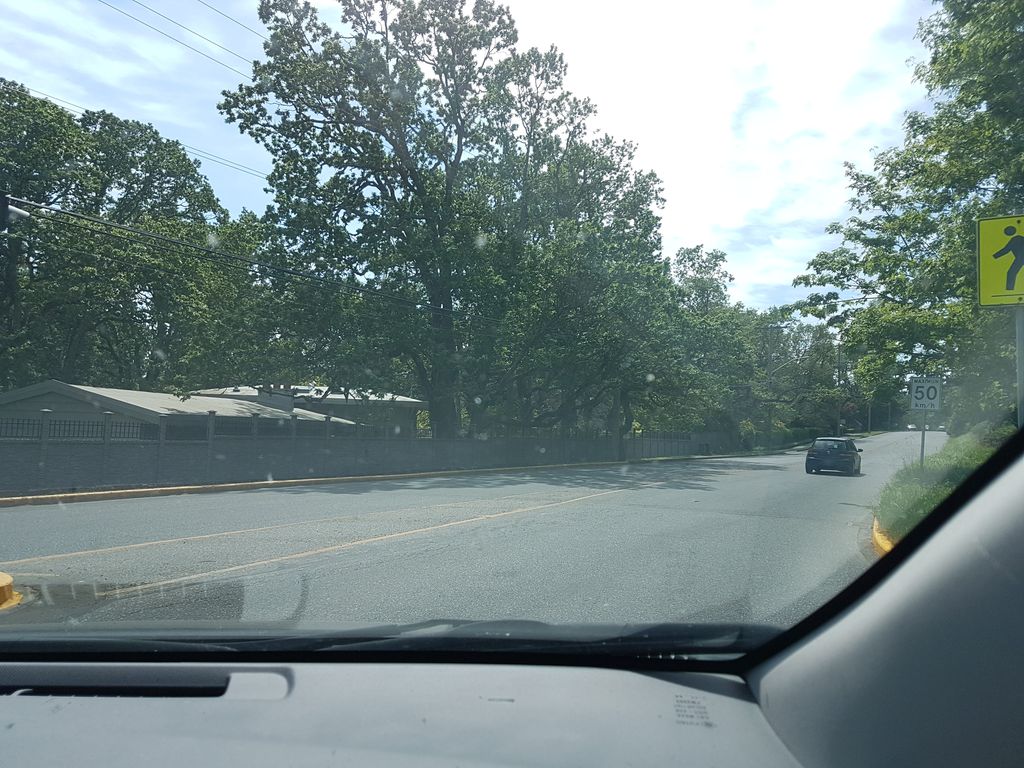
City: victoria